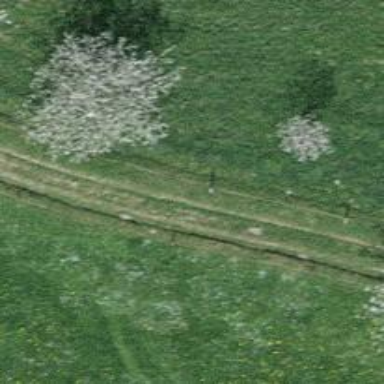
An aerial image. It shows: Track with grade3 tracktype.